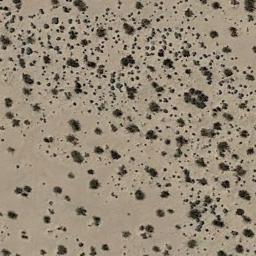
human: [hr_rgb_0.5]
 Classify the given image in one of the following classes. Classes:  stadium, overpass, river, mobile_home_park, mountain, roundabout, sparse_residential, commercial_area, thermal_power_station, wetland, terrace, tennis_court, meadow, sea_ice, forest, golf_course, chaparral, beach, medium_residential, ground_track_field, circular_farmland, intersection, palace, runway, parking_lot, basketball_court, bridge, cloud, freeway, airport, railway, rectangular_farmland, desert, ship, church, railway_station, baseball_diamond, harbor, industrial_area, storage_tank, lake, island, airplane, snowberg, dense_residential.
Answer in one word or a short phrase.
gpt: chaparral